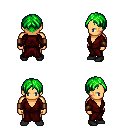
a pixel art fantasy rpg character, male body template, human, tanned skin, red robe, red pants, green parted hairstyle, leather bracers, black shoes, four views (front, back, left, right), 2x2 character sprite sheet, small pixel art, hard edges, no anti-aliasing